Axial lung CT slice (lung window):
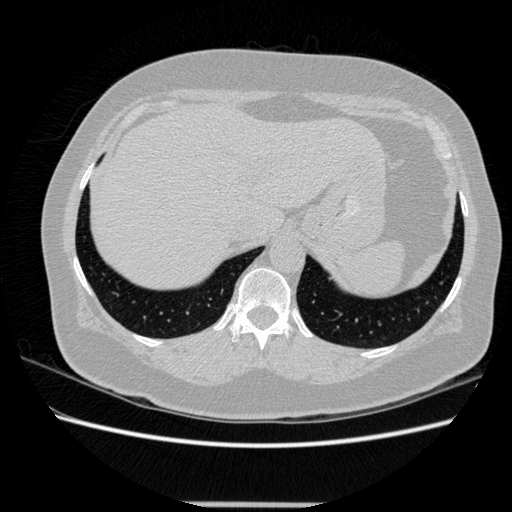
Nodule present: no